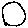
Label: circle